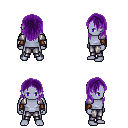
a pixel art fantasy rpg character, male body template, dark elf, purple skin, steel arm armor, metal pants, purple long hairstyle, leather bracers, four views (front, back, left, right), 2x2 character sprite sheet, small pixel art, hard edges, no anti-aliasing